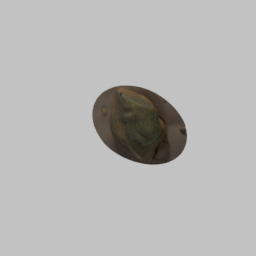
Label: nature